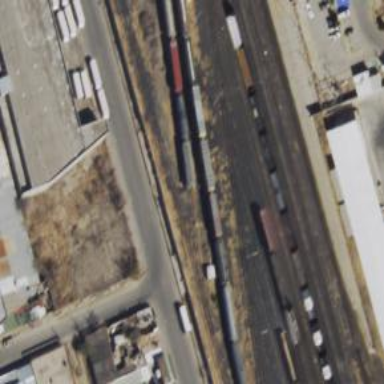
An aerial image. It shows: Railway siding with rails.